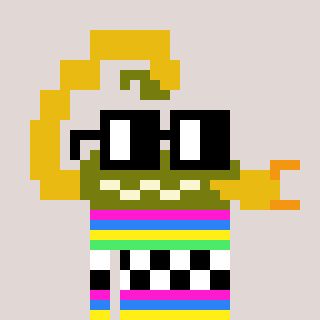
a pixel art character with square black glasses, a scorpion-shaped head and a computerblue-colored body on a warm background